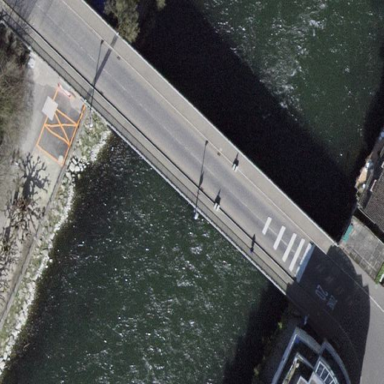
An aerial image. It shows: Viaduct bridge with beam structure.